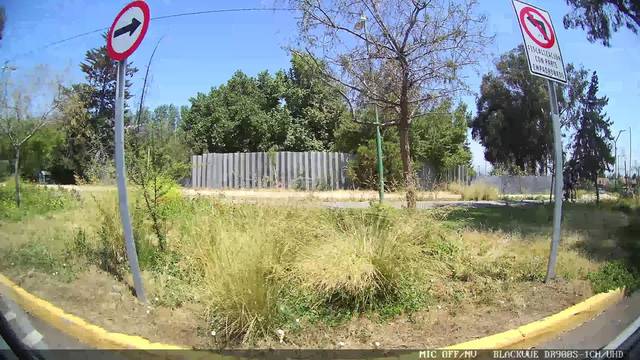
Region: Chile
Coordinates: -33.492, -70.541